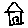
Label: house